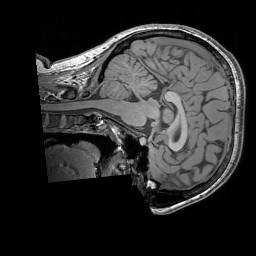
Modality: T1w
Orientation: sagittal
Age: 21
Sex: female
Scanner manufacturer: siemens
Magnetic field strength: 3 T
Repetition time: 1.83 s
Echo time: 0.00303 s